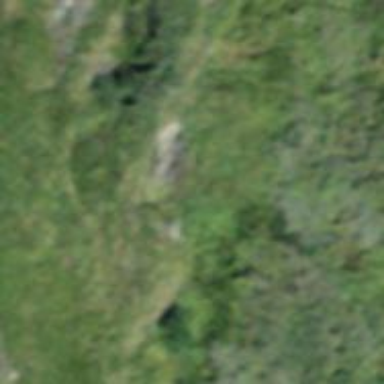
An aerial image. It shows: Cliff in nature.